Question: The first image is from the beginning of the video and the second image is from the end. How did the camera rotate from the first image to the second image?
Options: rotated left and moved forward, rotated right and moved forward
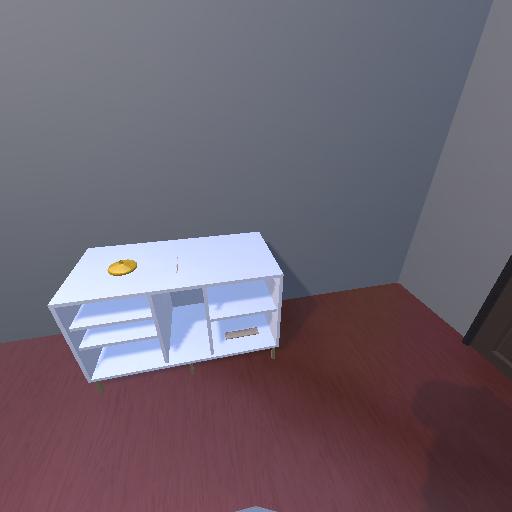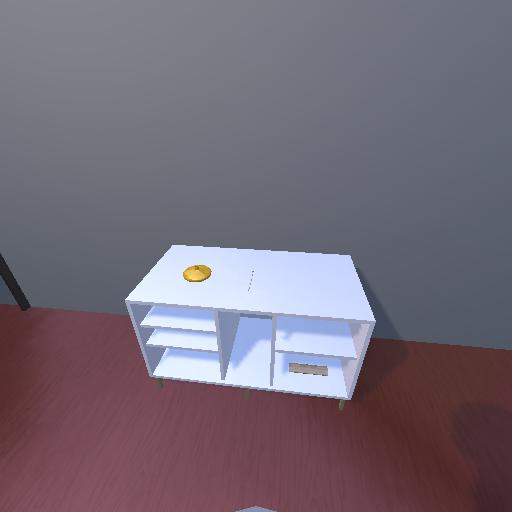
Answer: rotated left and moved forward